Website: macys
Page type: payment
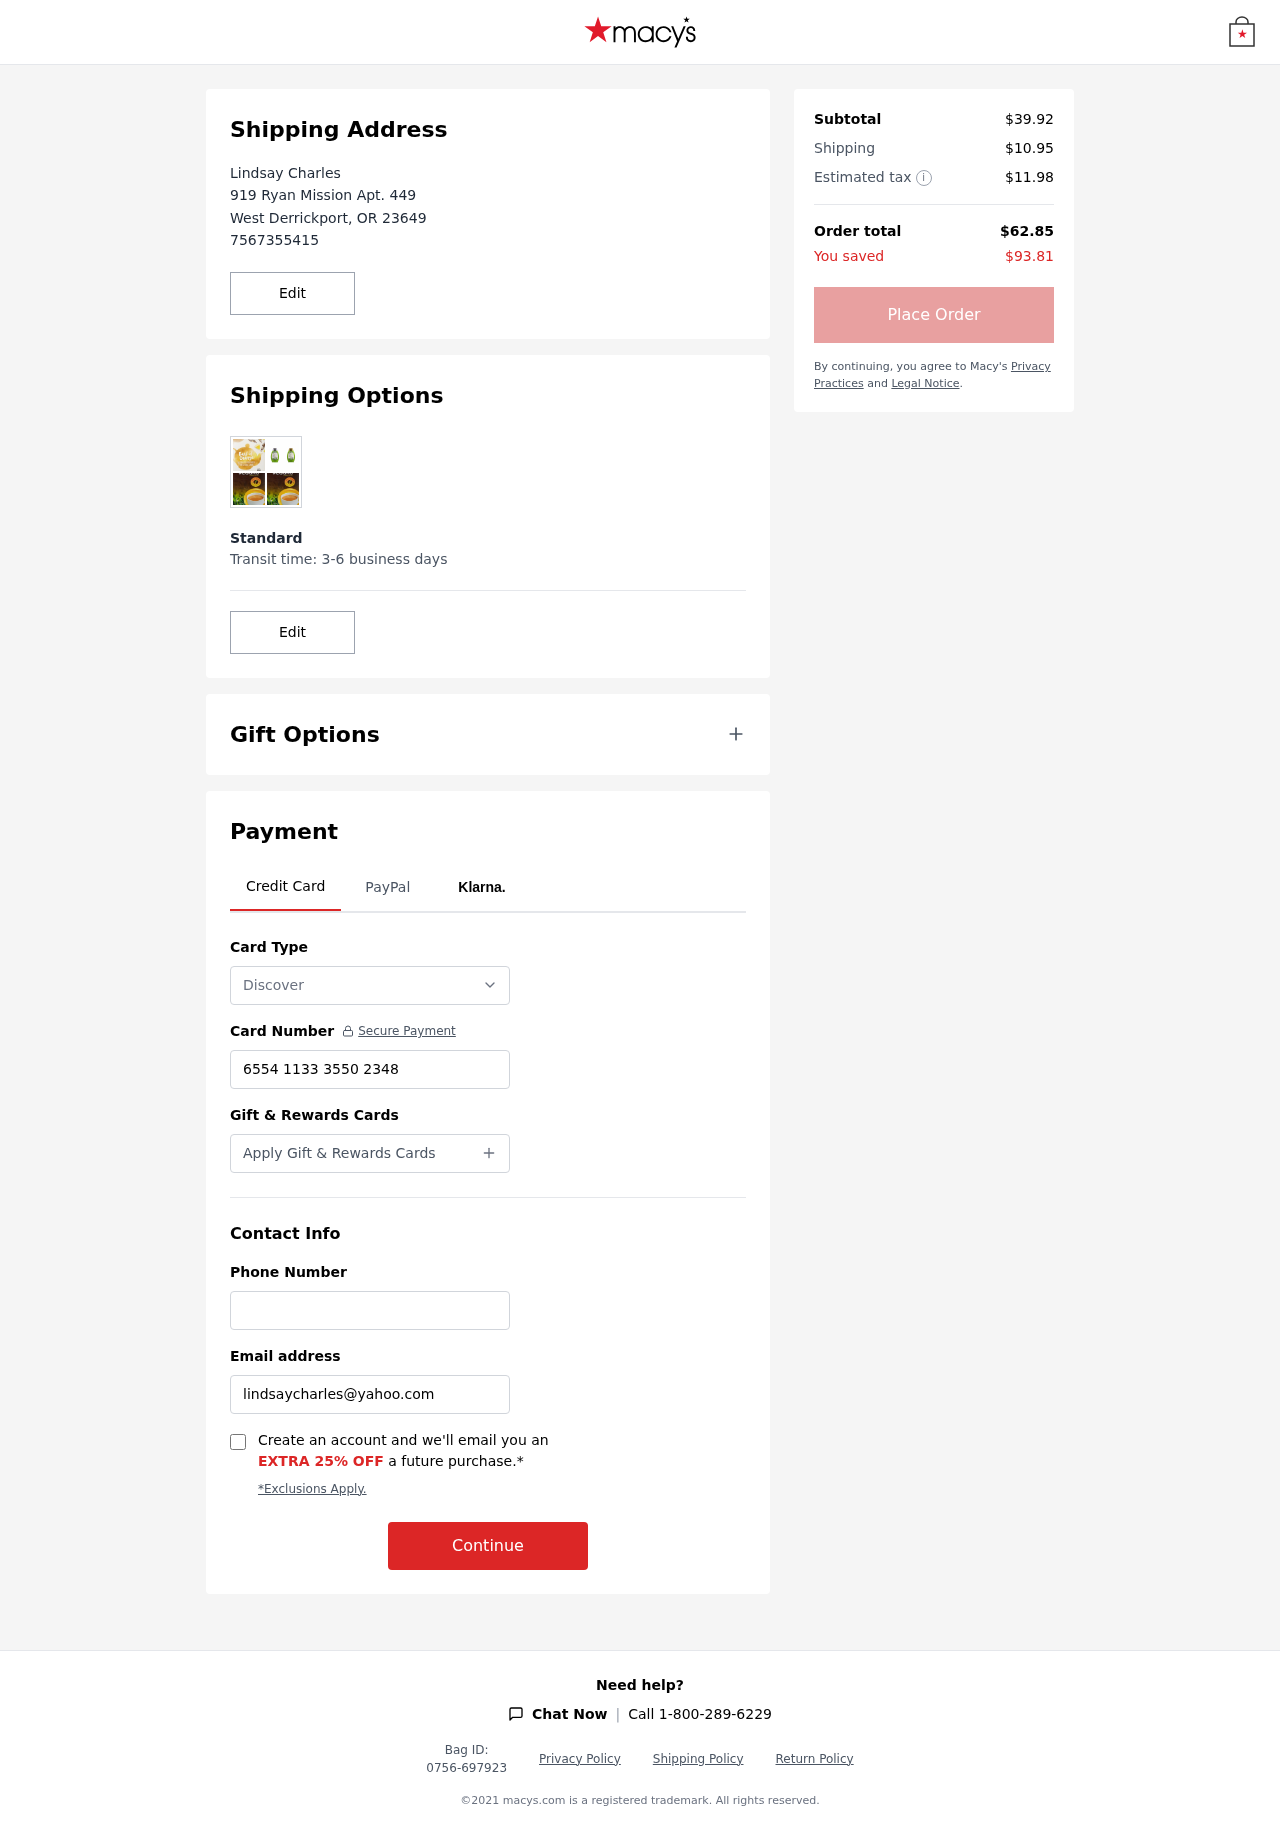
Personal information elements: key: PII_CARD_NUMBER
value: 6554 1133 3550 2348
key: PII_CARD_TYPE
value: Discover
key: PII_CITY
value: West Derrickport
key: PII_EMAIL
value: lindsaycharles@yahoo.com
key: PII_FULLNAME
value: Lindsay Charles
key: PII_PHONE
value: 7567355415
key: PII_POSTCODE
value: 23649
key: PII_STATE_ABBR
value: OR
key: PII_STREET
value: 919 Ryan Mission Apt. 449
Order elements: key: ORDER_SUBTOTAL
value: $39.92
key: ORDER_SHIPPING_COST
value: $10.95
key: ORDER_TAX
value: $11.98
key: ORDER_TOTAL
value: $62.85
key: ORDER_SAVINGS
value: $93.81